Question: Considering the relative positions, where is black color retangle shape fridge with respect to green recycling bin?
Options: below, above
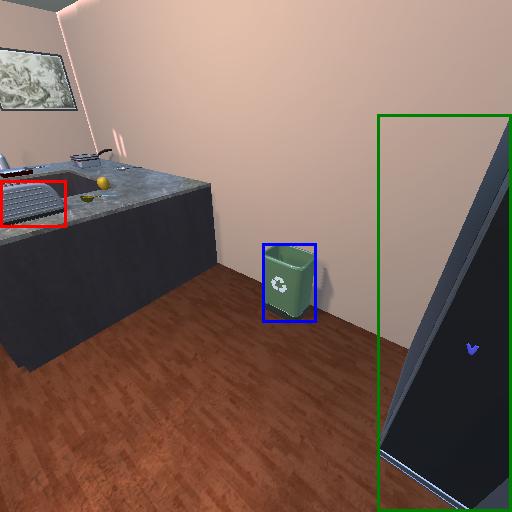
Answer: below